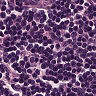
Metastatic tissue present: no